Question: typically when I have a timepicker and a datePicker on a winform
I combine the two into one date object by using the new DateTime (y,m,d,h,mi,s) constructor.
this seems kind of long winded, and I was wondering what approach others are using if faced with this situation.
'''
DateTime date =
new DateTime(DatePicker.Value.Year, DatePicker.Value.Month, DatePicker.Value.Day,
TimePicker.Value.Hour, TimePicker.Value.Minute, TimePicker.Value.Second);
'''

looks like it was just a simple.
'''
DateTime date = DatePicker.Value.Date.Add(TimePicker.Value.TimeOfDay);
'''
I didn't realize
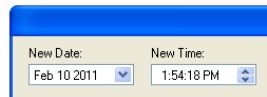
Answer: hope you have used DateTimePicker for selecting Date and Time. in this case you can combine date and time like
'''
DateTime date = DatePicker.Value.Date + TimePicker.Value.TimeOfDay;
'''